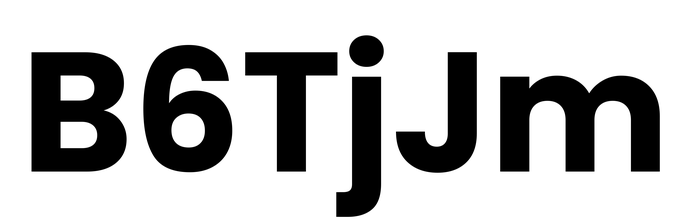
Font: Poppins-Bold